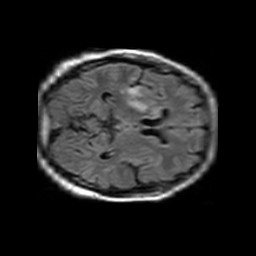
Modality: FLAIR
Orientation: axial
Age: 70
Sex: male
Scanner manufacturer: philips
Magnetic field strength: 1.5 T
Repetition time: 11 s
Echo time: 0.14 s